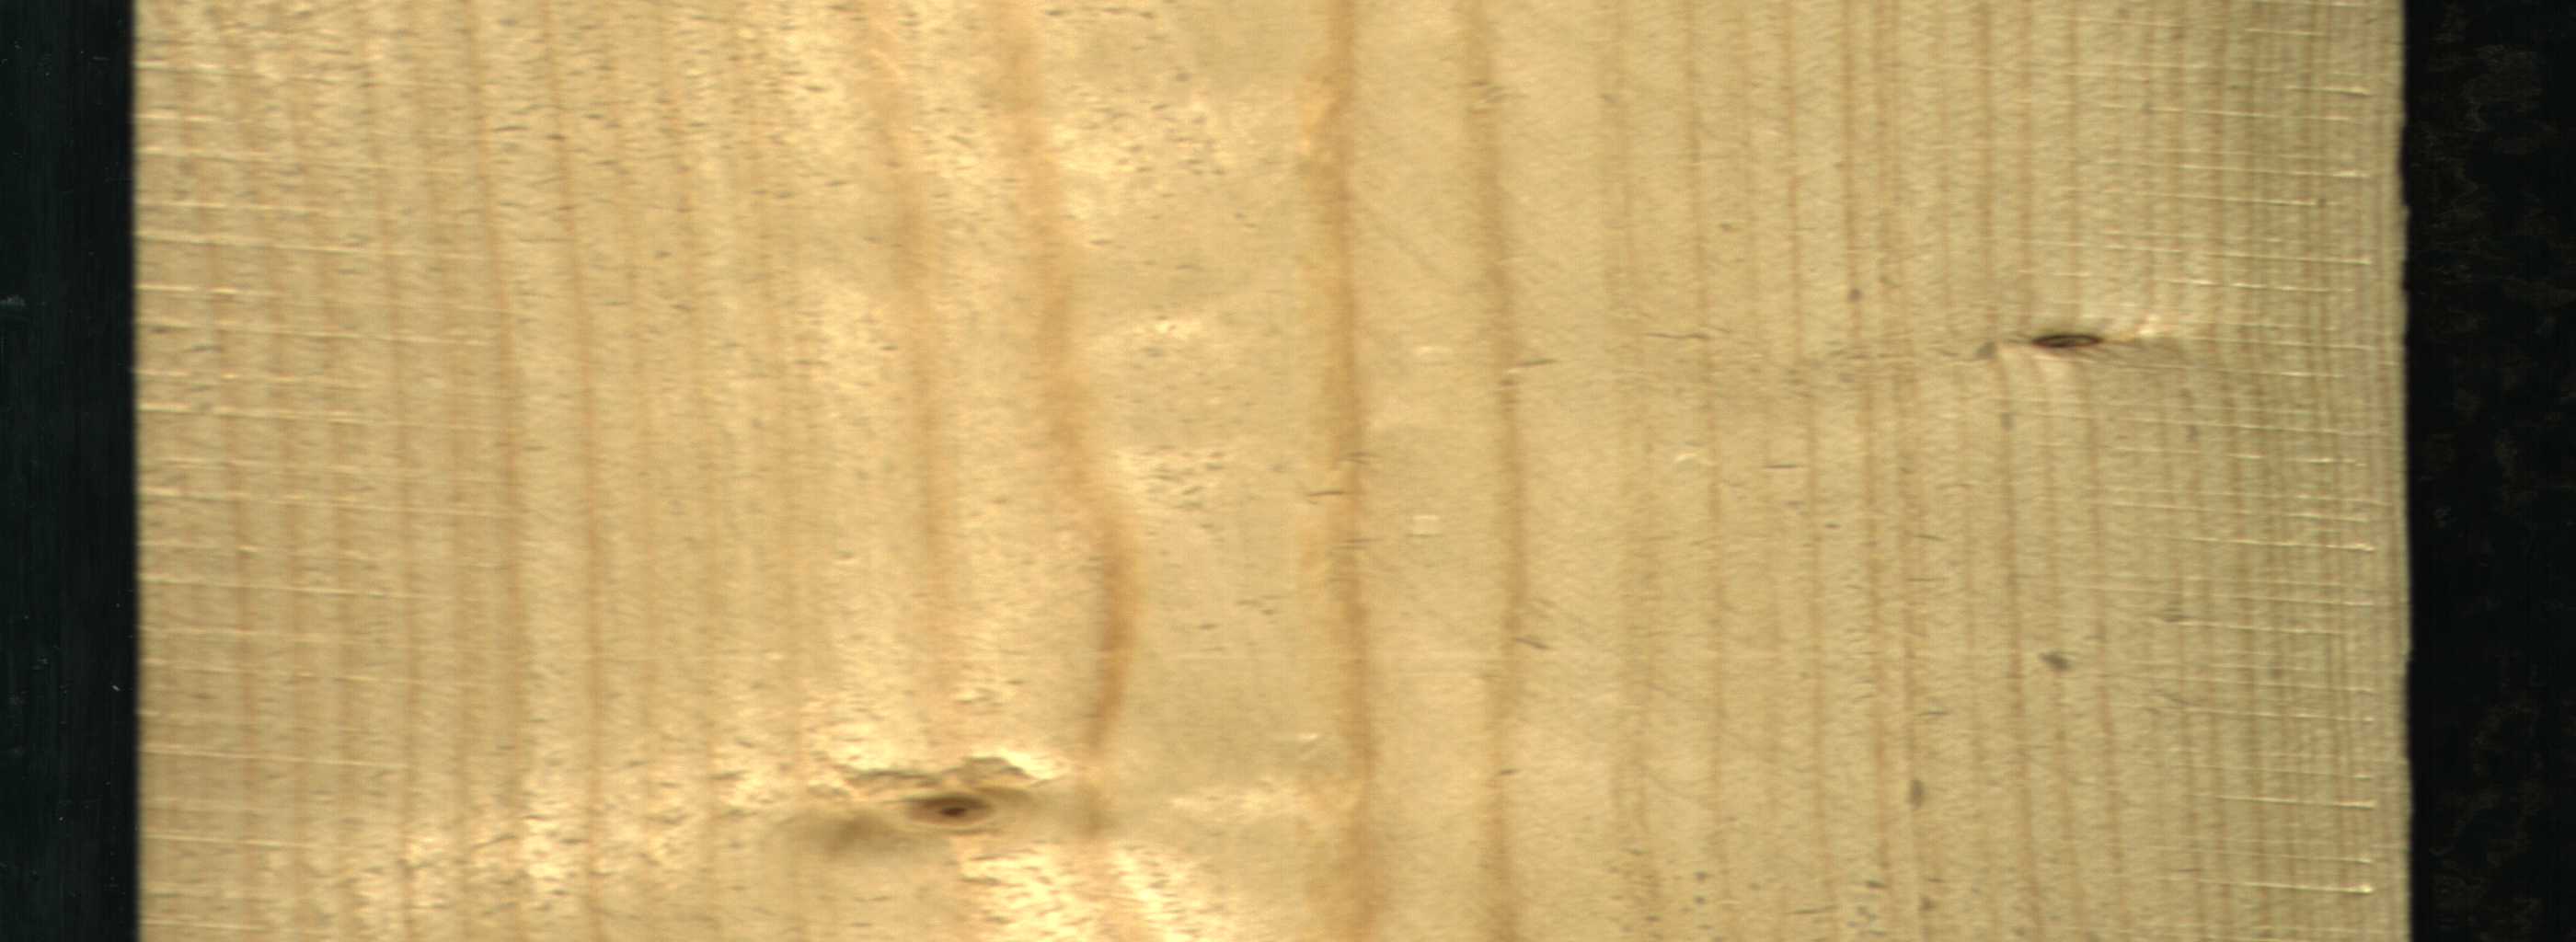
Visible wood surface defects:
Dead_Knot
Live_Knot